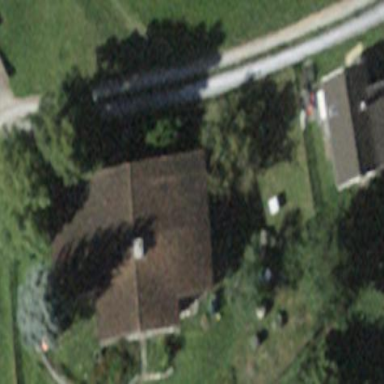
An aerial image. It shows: Detached building.